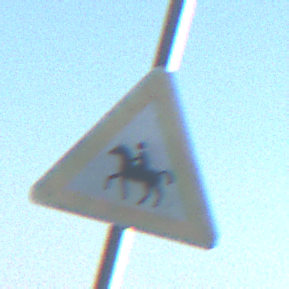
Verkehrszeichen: ReiterRechts
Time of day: MorningAfternoon
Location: Outdoor (RoadRail)
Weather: Clear
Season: NotSpecified
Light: Natural